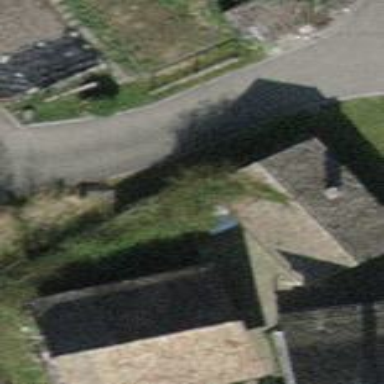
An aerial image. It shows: Garage.